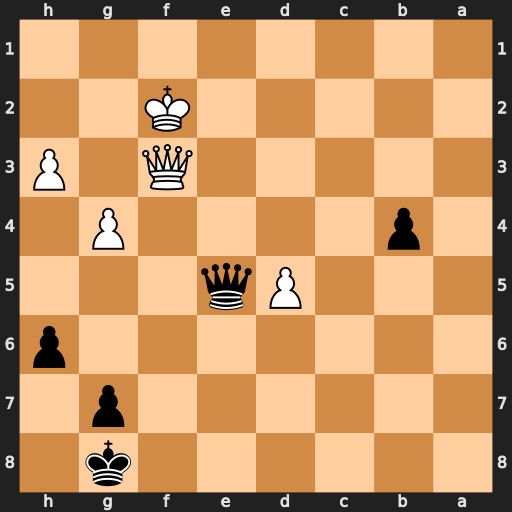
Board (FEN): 6k1/6p1/7p/3Pq3/1p4P1/5Q1P/5K2/8
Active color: b
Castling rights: -
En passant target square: -
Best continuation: Qb2+ Ke1 Qc1+